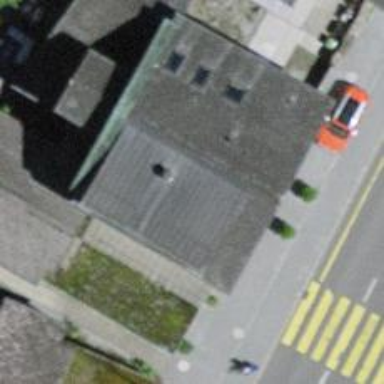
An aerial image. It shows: Hotel with restaurant.